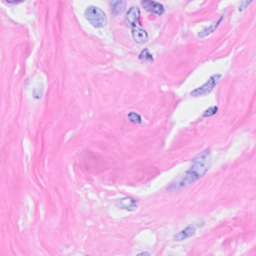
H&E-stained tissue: Breast